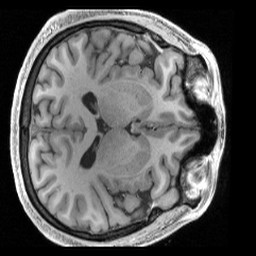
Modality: T1w
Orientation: axial
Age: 38
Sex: male
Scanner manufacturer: siemens
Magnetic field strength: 3 T
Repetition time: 2.4 s
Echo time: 0.00231 s